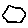
Label: hexagon